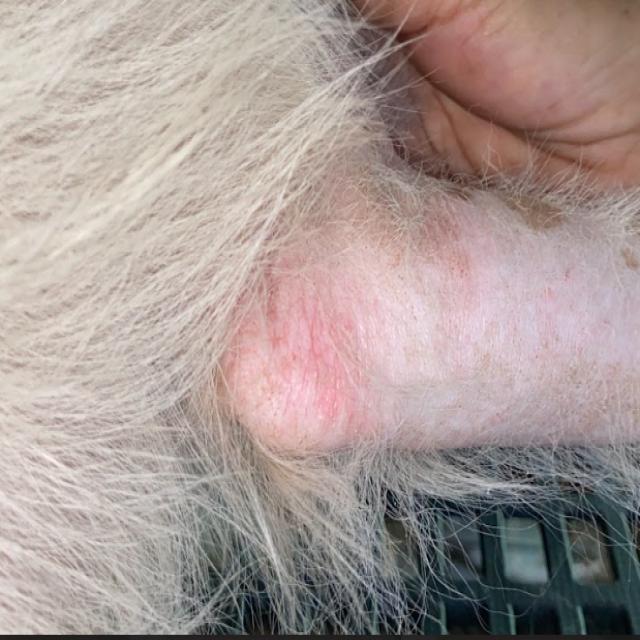
Canine demodicosis (Demodex mange) — caused by Demodex canis mites. Presents with alopecia, follicular papules, pustules, and comedones. Often localized on face and forelimbs.